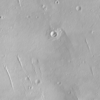
Label: not_dusty